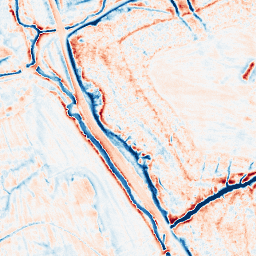
Category: edge_preserving
Decomposition family: anisotropic_diffusion
Decomposition parameters: iterations: 50
kappa: 100
gamma: 0.1
Upsampling method: sinc_blackman
Upsampling parameters: scale: 4
kernel_size: 16
Upsampling scale: 4